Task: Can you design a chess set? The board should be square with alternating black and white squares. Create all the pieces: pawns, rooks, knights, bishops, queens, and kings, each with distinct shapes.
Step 3497:
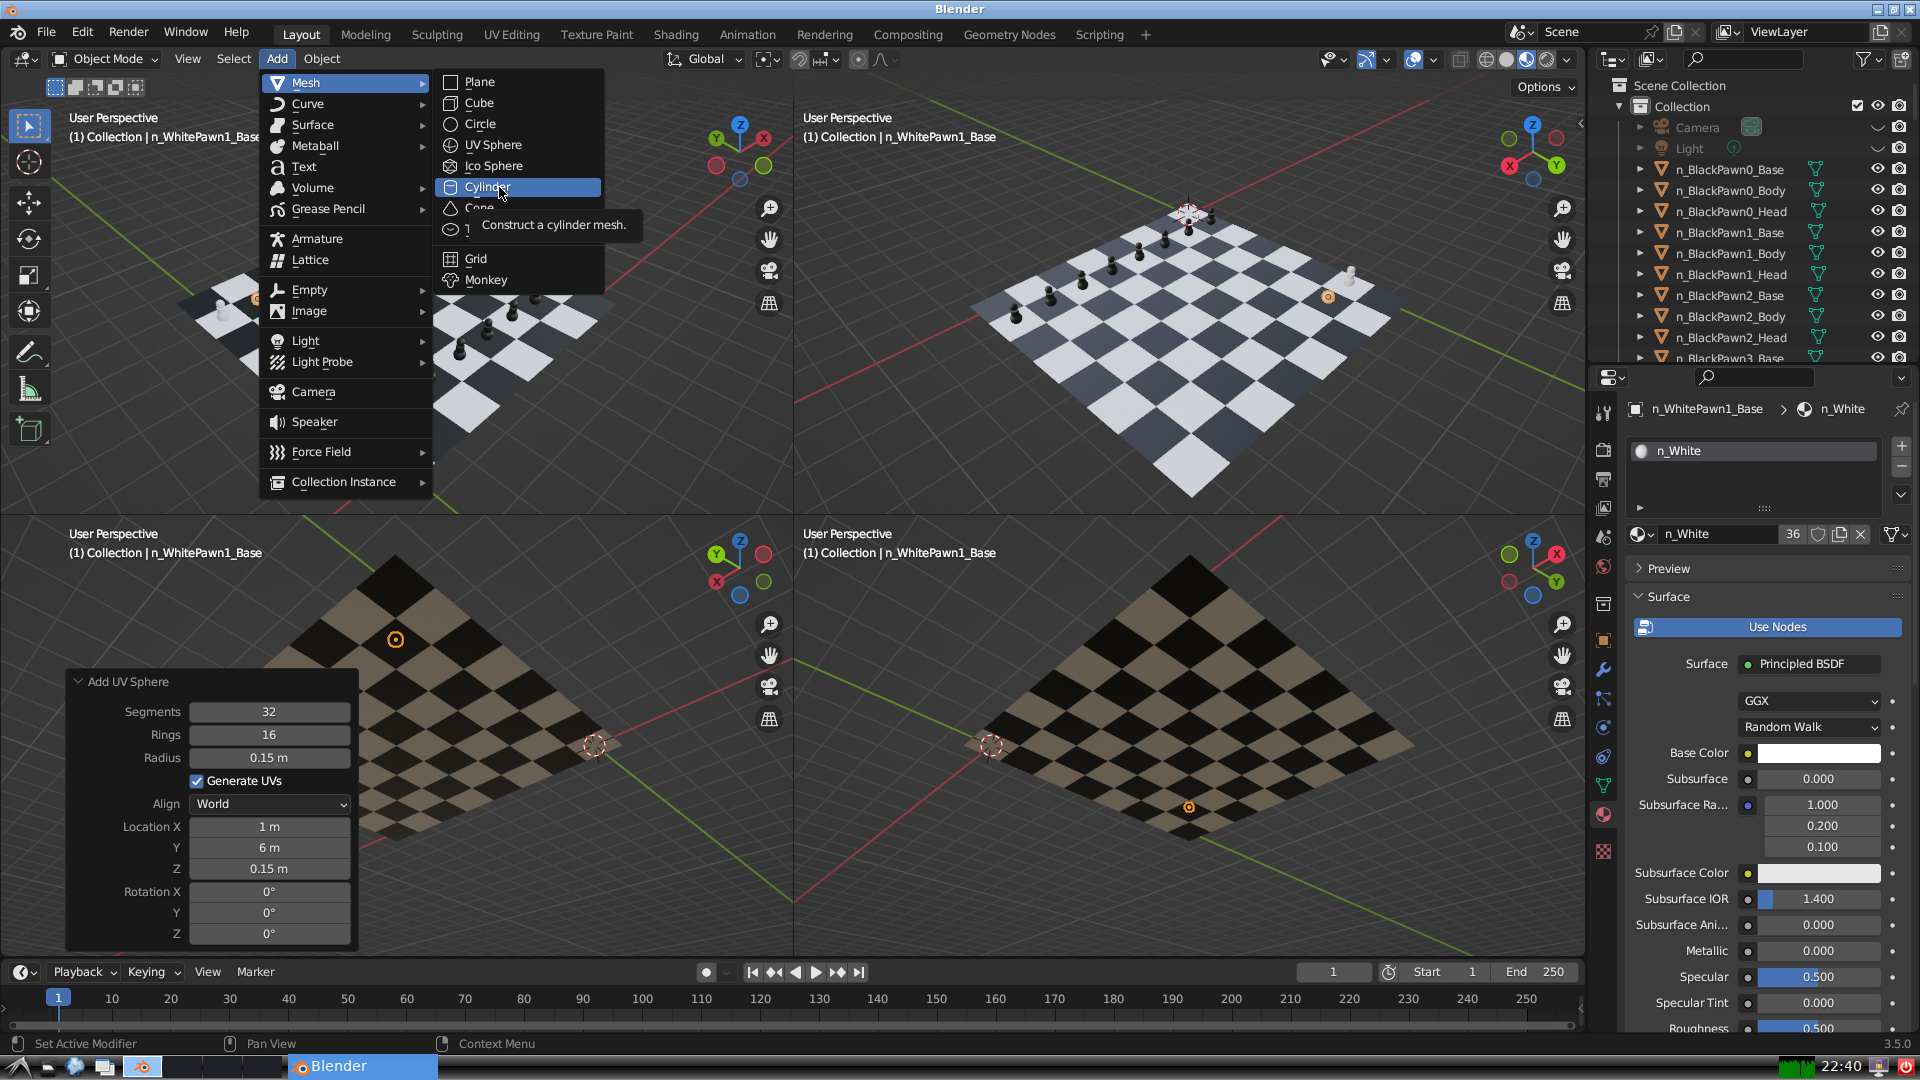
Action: click: no